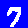
Digit: 7